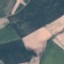
Land use / land cover: AnnualCrop